Field crop: maize
Growth stage: 1
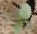
Species: datura